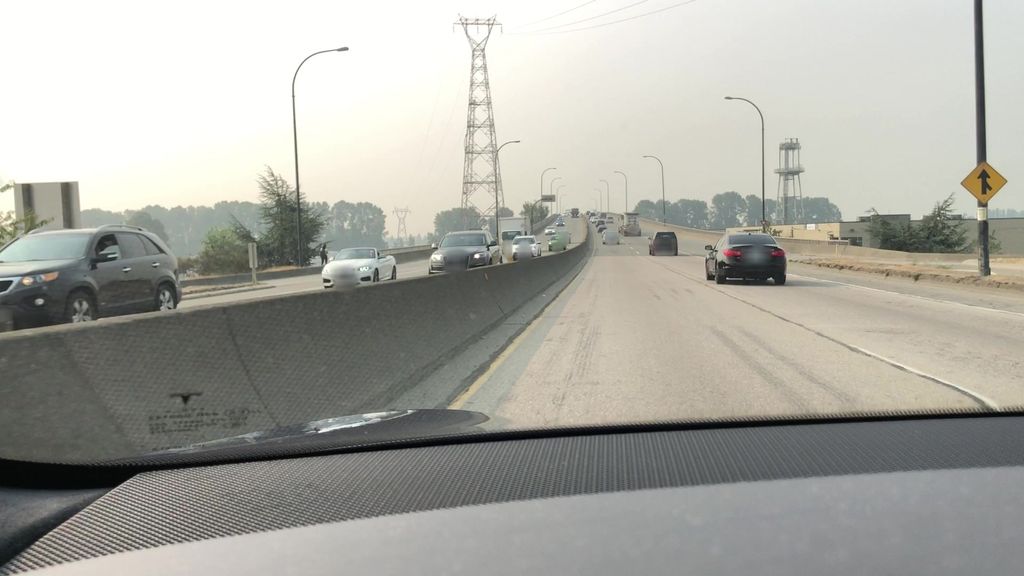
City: vancouver